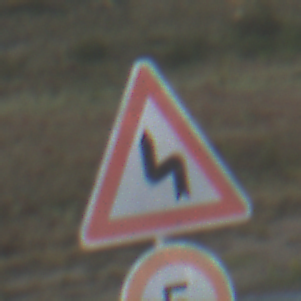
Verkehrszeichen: DoppelkurveZunaechstLinks
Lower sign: Geschwindigkeit5
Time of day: SunriseSunset
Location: Outdoor (RoadRail)
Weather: PartlyCloudy
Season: NotSpecified
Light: Natural